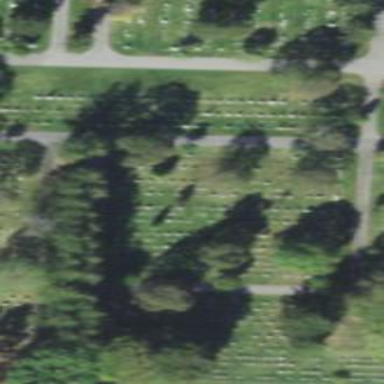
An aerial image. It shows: Historic memorial located in graveyard.